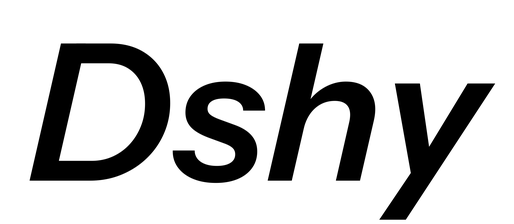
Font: InstrumentSans-Italic_SemiBold_Italic